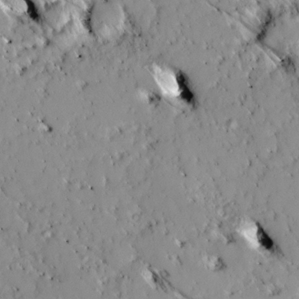
Label: non_frost